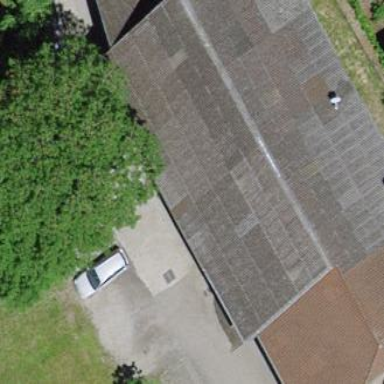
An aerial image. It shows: Farm building.